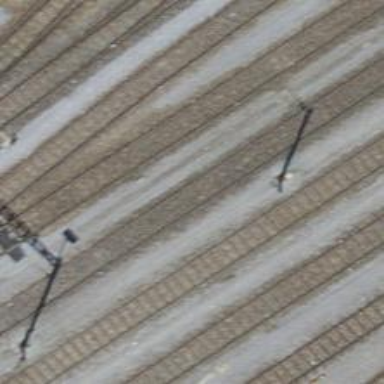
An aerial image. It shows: Rail yard with electrified rails and single track.